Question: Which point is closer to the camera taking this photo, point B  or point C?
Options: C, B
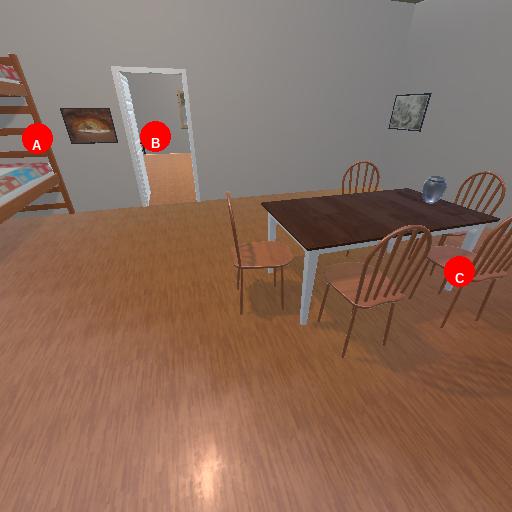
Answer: C